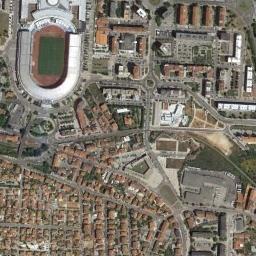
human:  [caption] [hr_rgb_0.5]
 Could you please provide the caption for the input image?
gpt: There are many buildings next to the ground track field .

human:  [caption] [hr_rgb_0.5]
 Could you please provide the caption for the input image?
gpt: A track and field is built in the middle of a residential area, Surrounded by a lot of vegetation .

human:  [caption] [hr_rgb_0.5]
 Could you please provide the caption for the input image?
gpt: The ground track field is surrounded by lots of buildings .

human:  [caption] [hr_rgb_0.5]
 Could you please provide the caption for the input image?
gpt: The ground track field is next to the field .

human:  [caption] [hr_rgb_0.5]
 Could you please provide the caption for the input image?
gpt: There are many brown buildings beside the ground track field .